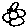
Label: flower